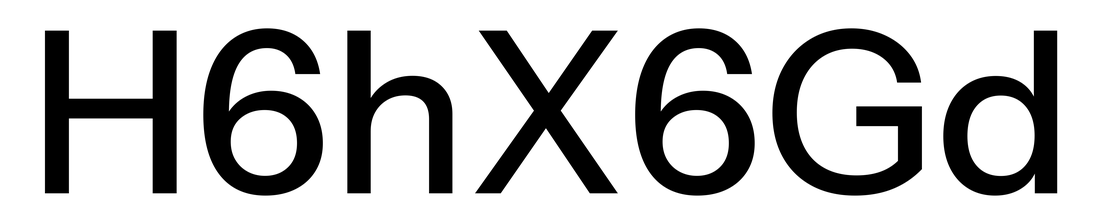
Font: InstrumentSans_Medium